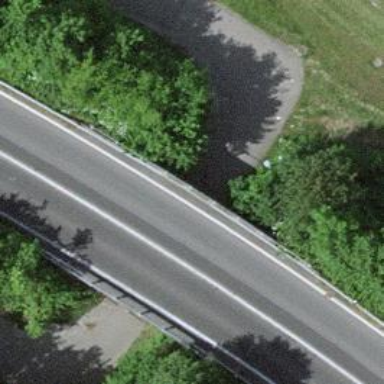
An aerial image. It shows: Asphalt track tunnel with grade1 tracktype.